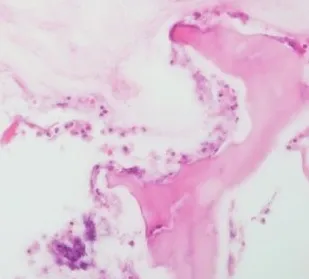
High power image of osteonecrosis with empty osteocyte cavities, irregular edges, and adjacent neutrophils some of which appear apoptotic (H&E stain, 400X).
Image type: pathology (h&e)